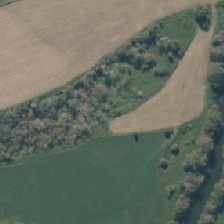
Land cover: lake_pond